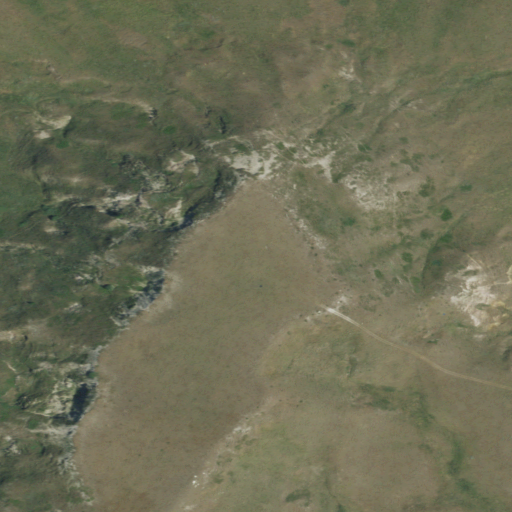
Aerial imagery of mountain in South Dakota named Signal Butte containing grassland and shrub